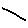
Label: line